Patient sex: F
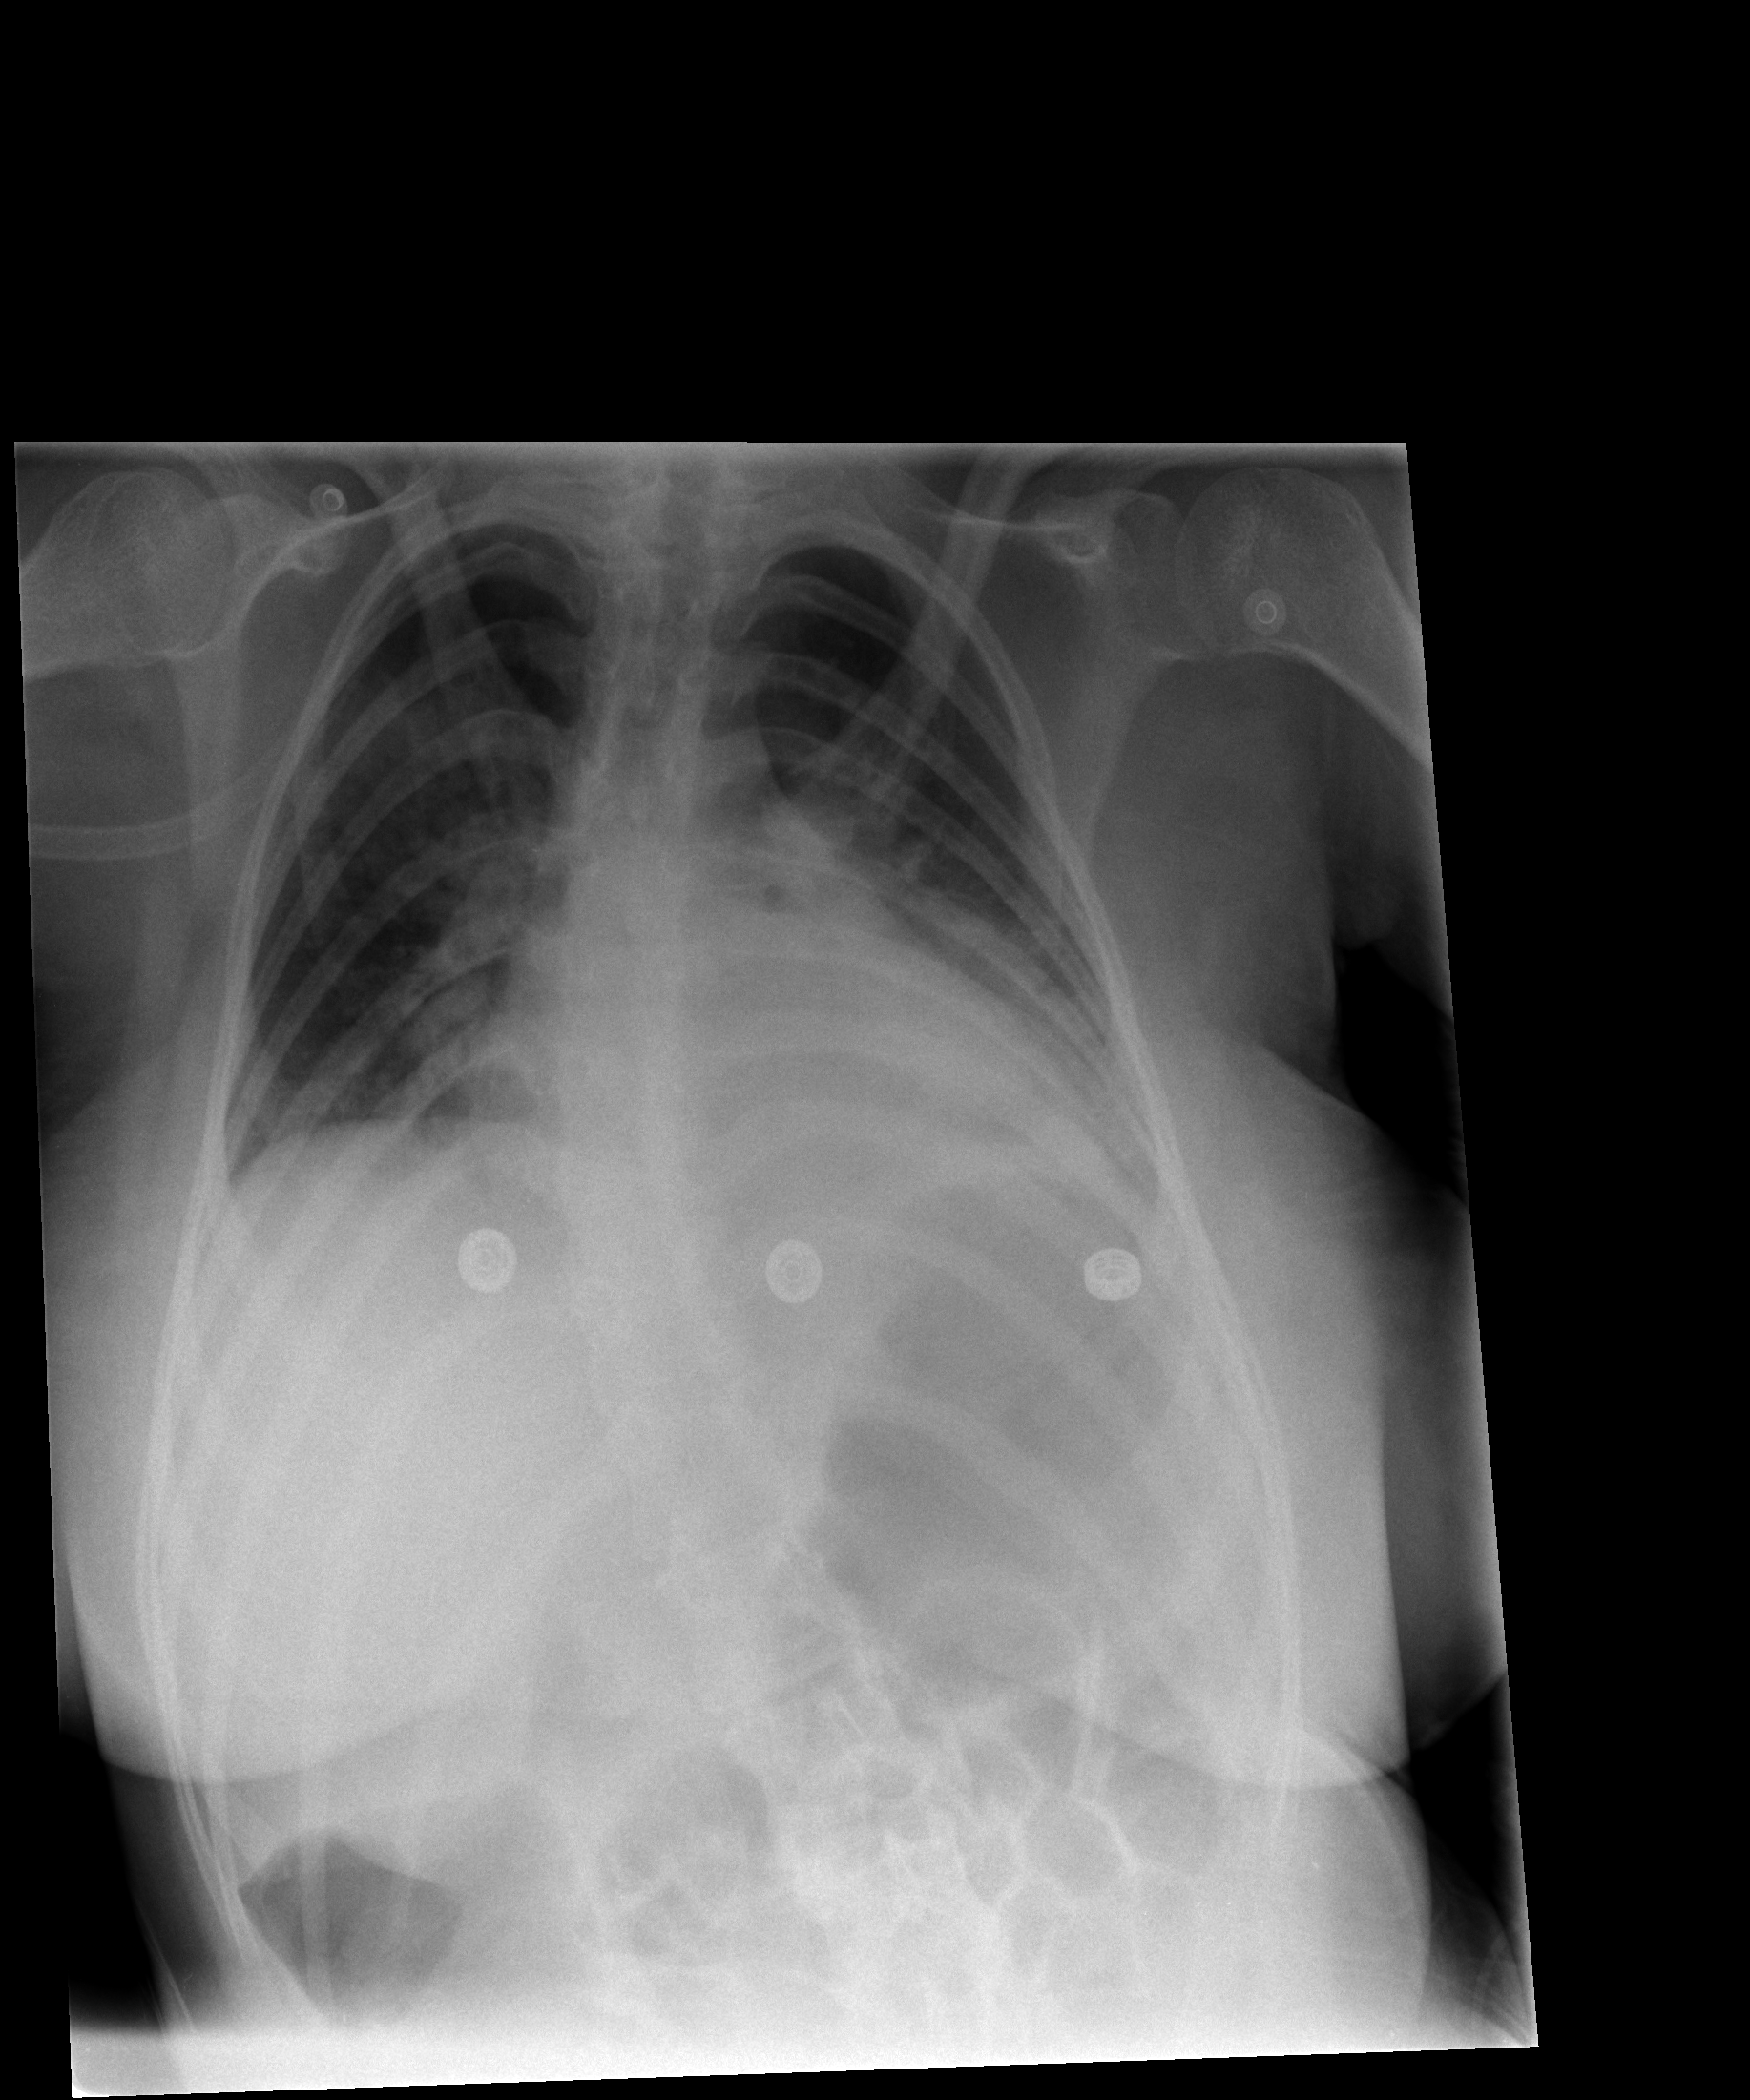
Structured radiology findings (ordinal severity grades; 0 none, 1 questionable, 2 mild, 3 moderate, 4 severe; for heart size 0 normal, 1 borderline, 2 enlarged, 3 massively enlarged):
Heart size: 2
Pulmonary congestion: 0
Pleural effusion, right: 0
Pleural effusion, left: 0
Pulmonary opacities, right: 2
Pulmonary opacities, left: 0
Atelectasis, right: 0
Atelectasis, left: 2